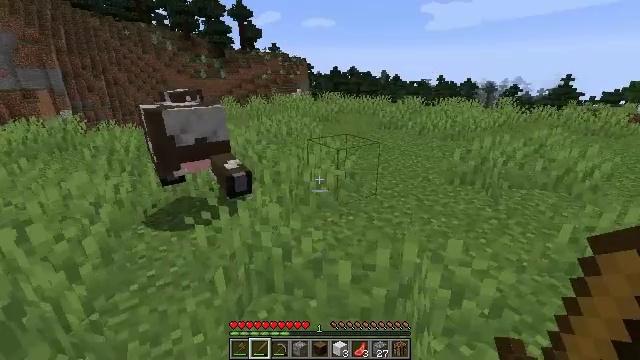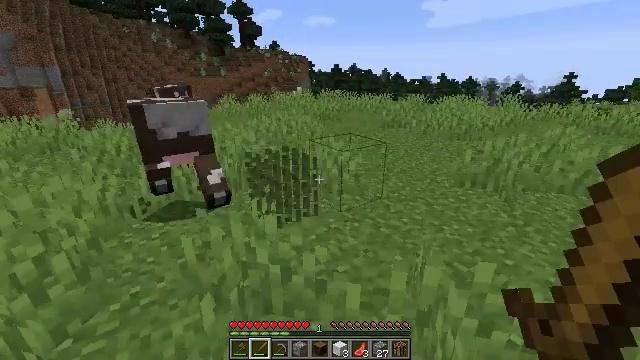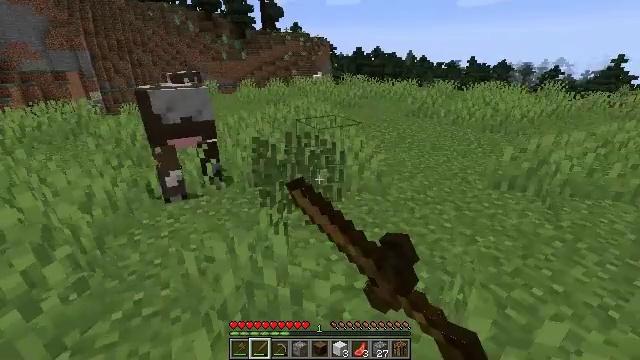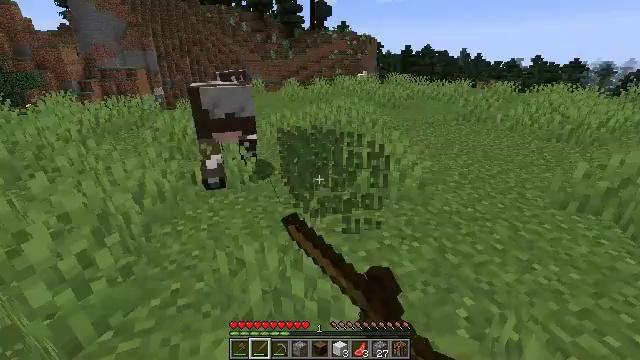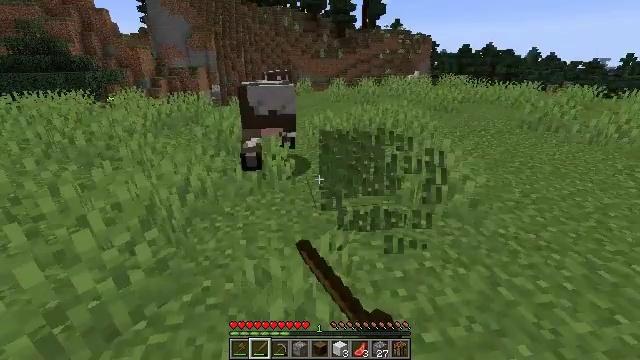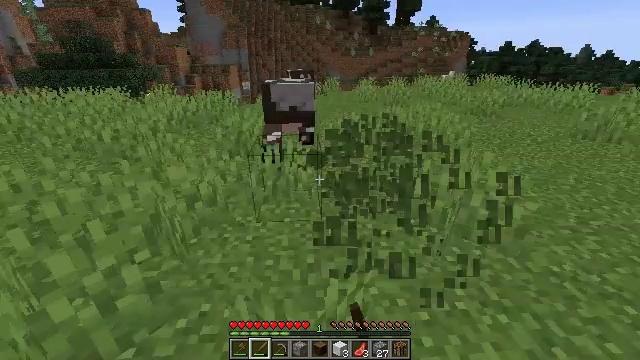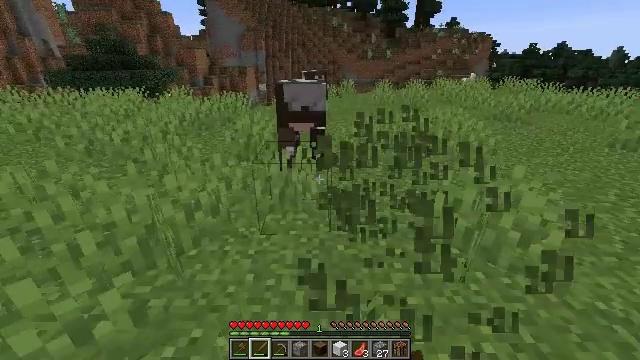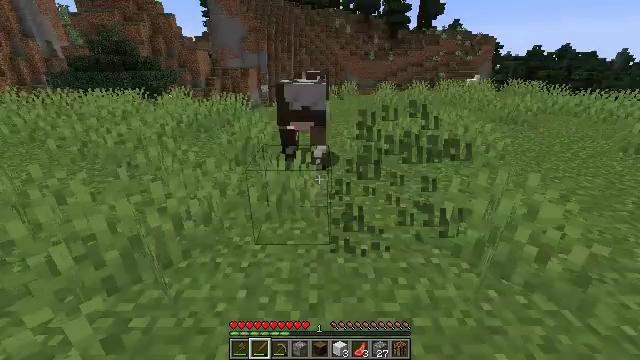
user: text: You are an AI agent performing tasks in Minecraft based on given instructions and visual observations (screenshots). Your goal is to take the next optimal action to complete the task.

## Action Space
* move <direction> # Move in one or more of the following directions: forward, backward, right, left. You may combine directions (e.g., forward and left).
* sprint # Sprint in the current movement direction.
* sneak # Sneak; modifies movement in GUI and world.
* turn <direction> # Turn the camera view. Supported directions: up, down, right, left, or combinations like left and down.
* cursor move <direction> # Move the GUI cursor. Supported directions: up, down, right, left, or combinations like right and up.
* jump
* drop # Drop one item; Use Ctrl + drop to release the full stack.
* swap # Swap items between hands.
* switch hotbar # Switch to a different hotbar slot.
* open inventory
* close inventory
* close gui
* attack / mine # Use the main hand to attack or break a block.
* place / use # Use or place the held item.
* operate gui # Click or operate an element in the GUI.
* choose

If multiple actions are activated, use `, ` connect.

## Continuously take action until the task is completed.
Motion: motion action
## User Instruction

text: Clear the ground by mining grass.
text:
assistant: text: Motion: move forward, attack / mine
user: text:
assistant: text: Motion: move forward, turn left and down, attack / mine
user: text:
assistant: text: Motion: move forward, turn left, attack / mine
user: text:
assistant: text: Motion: move forward, turn left
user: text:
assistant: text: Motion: move forward, turn left
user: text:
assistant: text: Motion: move forward, turn left
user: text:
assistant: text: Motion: move forward
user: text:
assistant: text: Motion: no_op